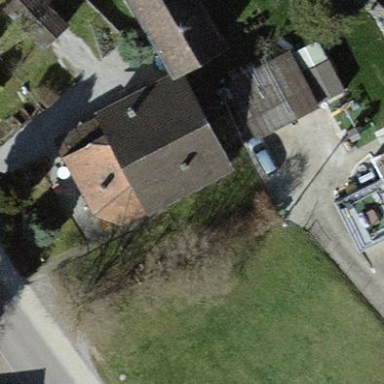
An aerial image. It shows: Simple and straightforward house.